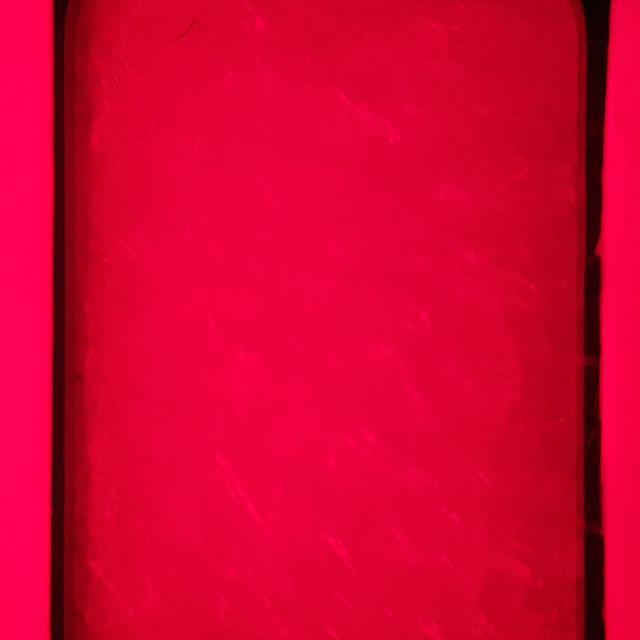
Canine fungal skin infection — characterized by alopecia, scaling, crusting, and circular lesions. Common agents include Malassezia and Candida species.